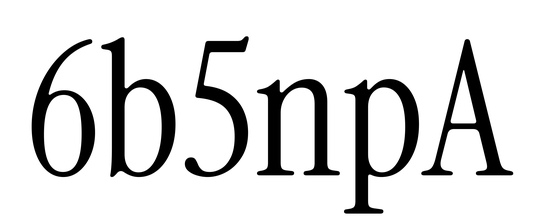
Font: InstrumentSerif-Regular